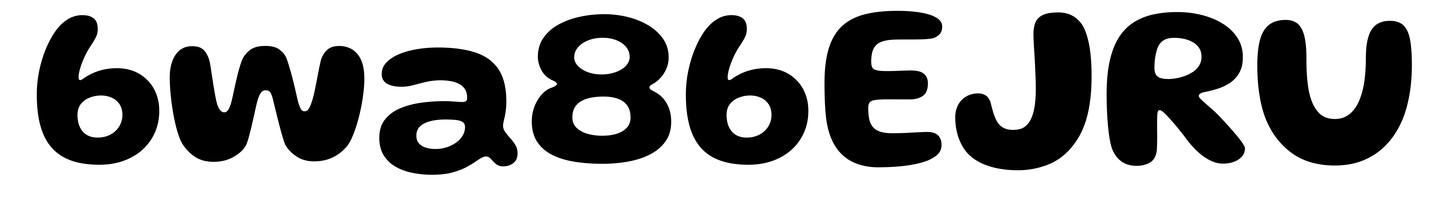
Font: Gluten_SemiBold